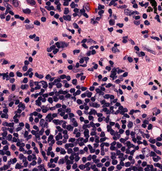
Tumor epithelial tissue: no
Tumor-associated stroma tissue: yes
Normal tissue: no